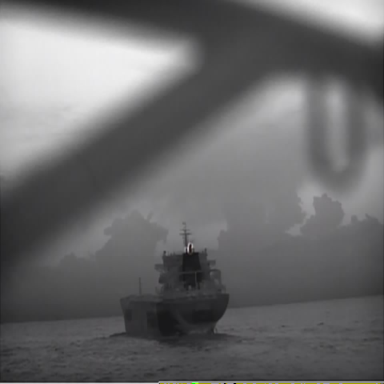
There is a liner in the infrared image.